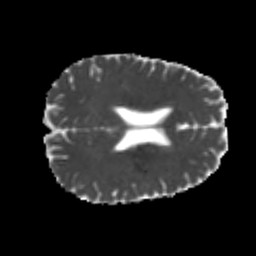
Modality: MD
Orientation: axial
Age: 21
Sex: male
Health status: healthy
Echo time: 0.074 s